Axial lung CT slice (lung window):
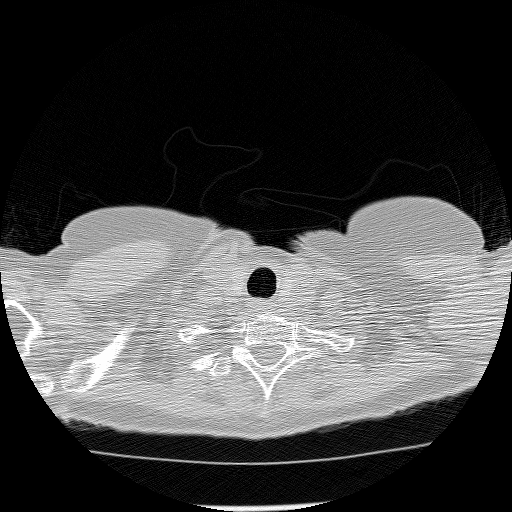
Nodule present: no